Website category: auto
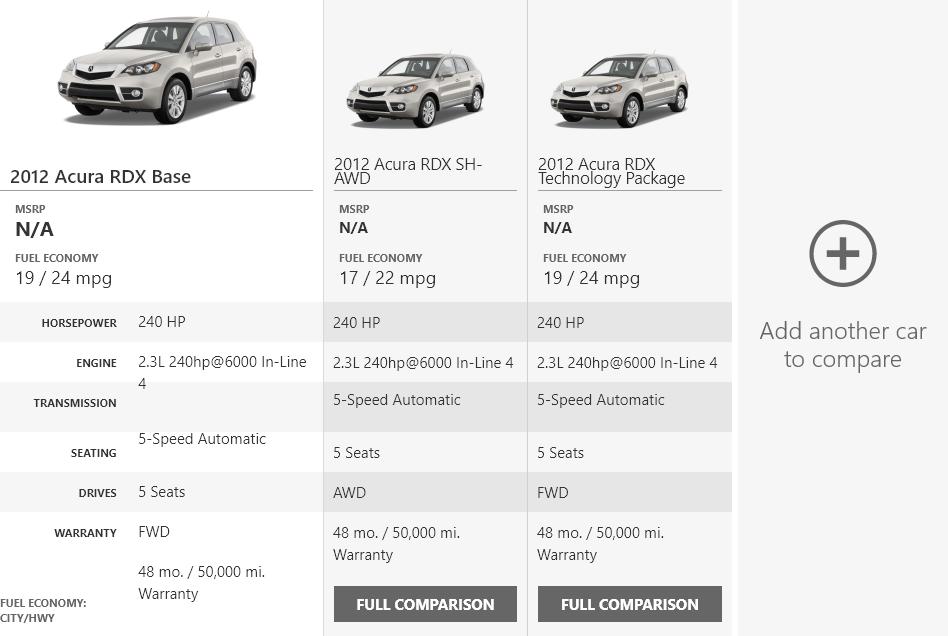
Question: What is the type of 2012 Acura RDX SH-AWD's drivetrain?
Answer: AWD

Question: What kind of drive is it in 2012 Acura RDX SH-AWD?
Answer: AWD

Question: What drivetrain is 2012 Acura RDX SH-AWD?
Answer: AWD

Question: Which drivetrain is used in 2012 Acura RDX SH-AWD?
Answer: AWD

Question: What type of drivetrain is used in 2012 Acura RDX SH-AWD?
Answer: AWD

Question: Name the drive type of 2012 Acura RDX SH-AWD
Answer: AWD

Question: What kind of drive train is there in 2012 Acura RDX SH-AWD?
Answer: AWD

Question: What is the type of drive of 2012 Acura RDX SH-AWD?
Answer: AWD

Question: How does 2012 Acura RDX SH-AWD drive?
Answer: AWD

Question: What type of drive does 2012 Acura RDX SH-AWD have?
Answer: AWD

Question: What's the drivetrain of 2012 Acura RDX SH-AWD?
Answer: AWD

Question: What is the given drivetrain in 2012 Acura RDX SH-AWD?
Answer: AWD

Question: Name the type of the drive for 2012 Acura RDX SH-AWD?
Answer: AWD

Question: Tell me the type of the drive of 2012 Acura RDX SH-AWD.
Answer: AWD

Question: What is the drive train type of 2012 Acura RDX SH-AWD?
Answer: AWD

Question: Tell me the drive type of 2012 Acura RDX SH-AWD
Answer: AWD

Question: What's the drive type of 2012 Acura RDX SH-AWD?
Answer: AWD

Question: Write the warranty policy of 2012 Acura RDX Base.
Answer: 48 mo. / 50,000 mi. Warranty

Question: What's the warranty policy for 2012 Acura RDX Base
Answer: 48 mo. / 50,000 mi. Warranty

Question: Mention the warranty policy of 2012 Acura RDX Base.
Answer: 48 mo. / 50,000 mi. Warranty

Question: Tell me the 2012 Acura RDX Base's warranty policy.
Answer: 48 mo. / 50,000 mi. Warranty